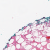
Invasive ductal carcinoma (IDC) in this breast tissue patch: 0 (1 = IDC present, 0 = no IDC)